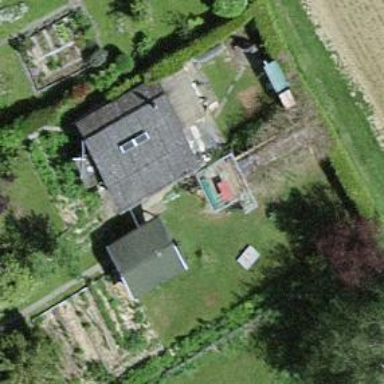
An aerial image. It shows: Allotment house.